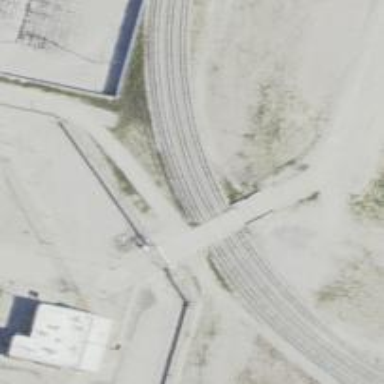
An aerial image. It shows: Uncontrolled railway crossing.